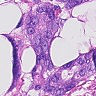
Metastatic tissue present: yes